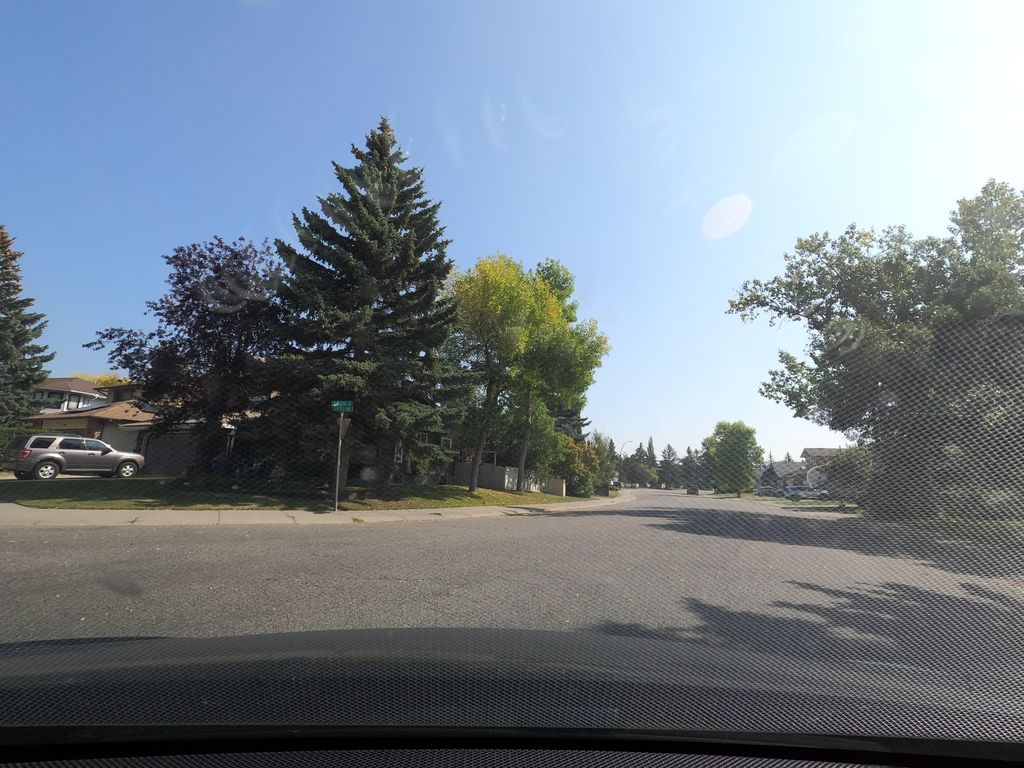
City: calgary